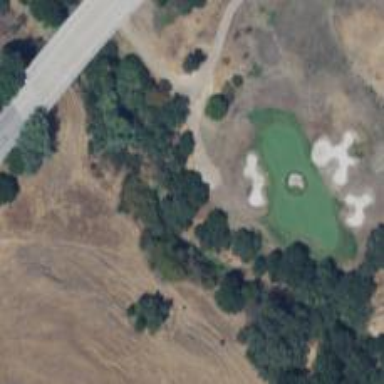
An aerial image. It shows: Path for golf carts.